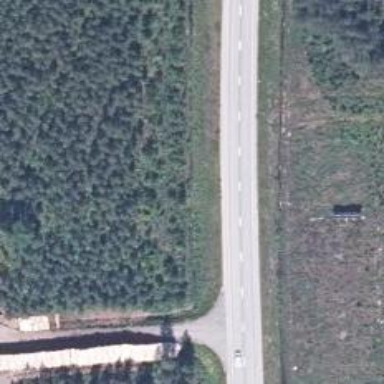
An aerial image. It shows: Asphalt road designated as trunk highway.